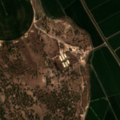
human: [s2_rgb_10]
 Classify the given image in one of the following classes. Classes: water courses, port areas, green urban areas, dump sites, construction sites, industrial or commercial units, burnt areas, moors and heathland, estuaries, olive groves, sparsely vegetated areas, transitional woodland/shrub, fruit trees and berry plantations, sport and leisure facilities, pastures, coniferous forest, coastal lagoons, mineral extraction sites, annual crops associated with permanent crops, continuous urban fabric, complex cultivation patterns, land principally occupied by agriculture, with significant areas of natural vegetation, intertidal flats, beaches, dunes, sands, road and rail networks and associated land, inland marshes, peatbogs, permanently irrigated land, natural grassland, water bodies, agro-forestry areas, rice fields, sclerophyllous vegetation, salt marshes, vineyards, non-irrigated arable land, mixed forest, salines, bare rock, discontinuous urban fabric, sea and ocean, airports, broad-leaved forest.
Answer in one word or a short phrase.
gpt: permanently irrigated land, rice fields, agro-forestry areas